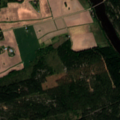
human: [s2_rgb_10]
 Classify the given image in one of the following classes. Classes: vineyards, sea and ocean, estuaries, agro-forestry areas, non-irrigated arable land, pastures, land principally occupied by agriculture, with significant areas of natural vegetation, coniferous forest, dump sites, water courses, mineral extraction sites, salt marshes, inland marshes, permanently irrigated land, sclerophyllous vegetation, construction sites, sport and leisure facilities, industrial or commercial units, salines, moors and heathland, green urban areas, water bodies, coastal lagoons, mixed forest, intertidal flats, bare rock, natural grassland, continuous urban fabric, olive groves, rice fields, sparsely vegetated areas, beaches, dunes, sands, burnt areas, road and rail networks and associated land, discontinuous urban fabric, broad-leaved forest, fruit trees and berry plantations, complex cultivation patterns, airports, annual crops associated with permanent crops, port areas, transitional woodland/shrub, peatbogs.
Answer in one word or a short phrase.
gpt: non-irrigated arable land, land principally occupied by agriculture, with significant areas of natural vegetation, coniferous forest, mixed forest, water bodies